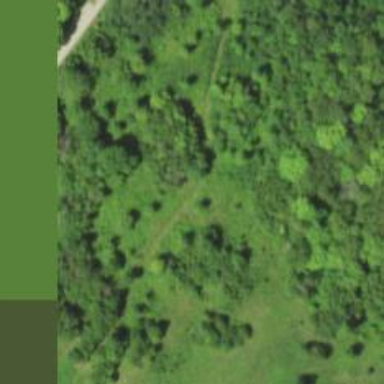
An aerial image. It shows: Path or trail with excellent visibility. It is nordic trail.